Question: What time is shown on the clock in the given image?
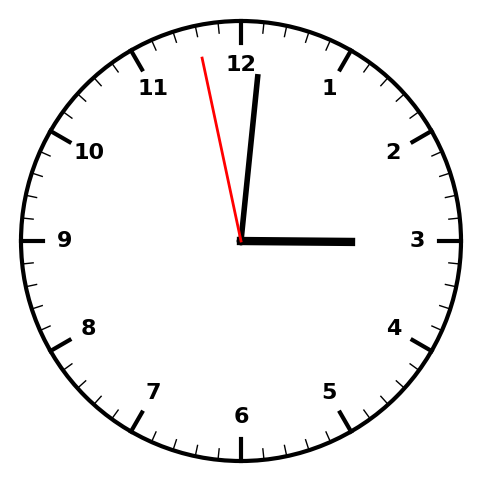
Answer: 03:00:58